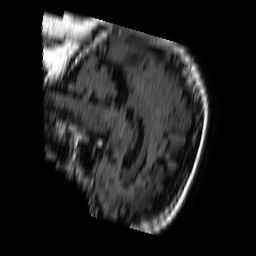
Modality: FLAIR
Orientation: sagittal
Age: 54
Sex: male
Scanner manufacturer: philips
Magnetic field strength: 1.5 T
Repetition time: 6.24 s
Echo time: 0.12 s